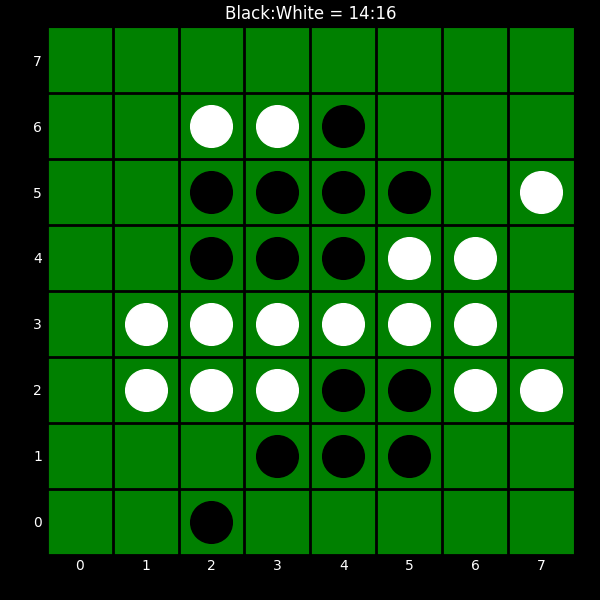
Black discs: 14
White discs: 16